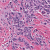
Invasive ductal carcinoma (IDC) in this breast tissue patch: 1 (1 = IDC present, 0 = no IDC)